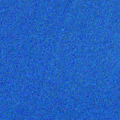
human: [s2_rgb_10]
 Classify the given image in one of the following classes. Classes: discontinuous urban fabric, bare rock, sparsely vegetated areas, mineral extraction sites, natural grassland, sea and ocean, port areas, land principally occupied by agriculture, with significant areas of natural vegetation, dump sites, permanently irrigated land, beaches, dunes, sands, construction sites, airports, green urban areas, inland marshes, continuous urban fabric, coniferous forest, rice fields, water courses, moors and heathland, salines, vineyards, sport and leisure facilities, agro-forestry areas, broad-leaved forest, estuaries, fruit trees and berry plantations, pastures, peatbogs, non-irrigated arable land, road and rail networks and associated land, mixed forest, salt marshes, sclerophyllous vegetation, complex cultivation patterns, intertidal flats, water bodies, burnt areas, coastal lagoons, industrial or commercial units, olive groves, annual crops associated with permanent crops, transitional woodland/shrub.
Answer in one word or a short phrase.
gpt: sea and ocean